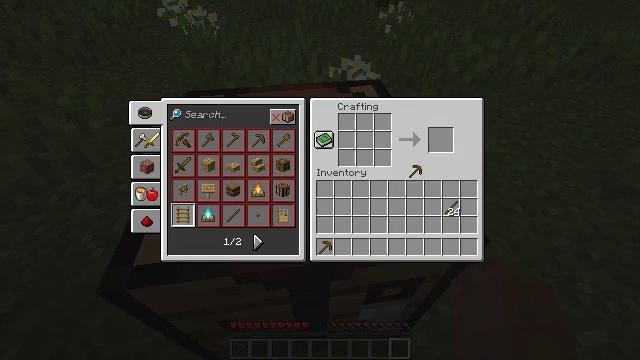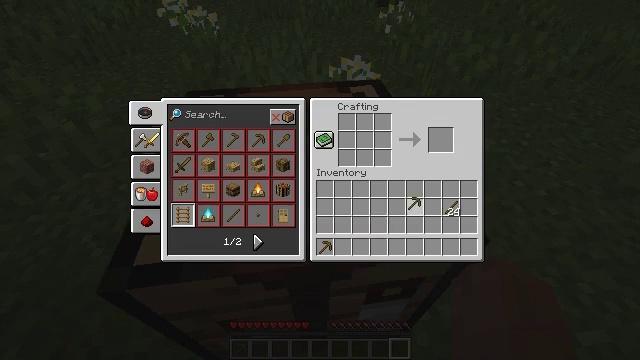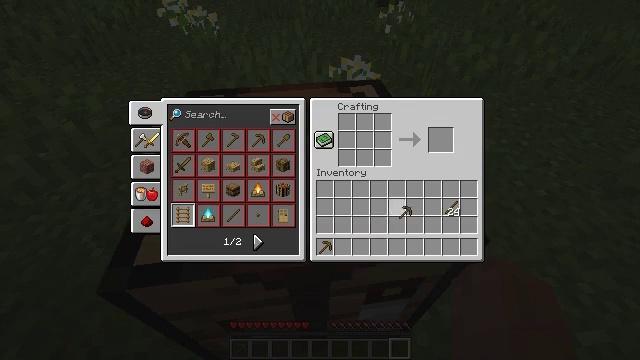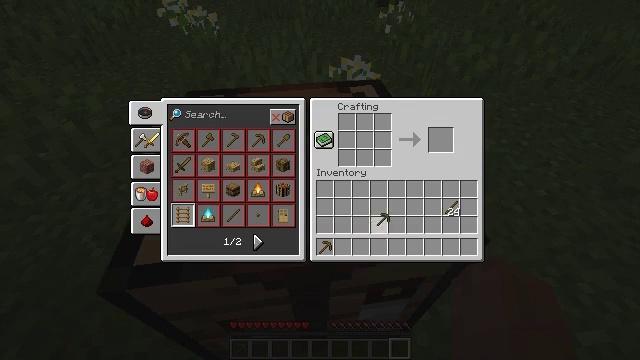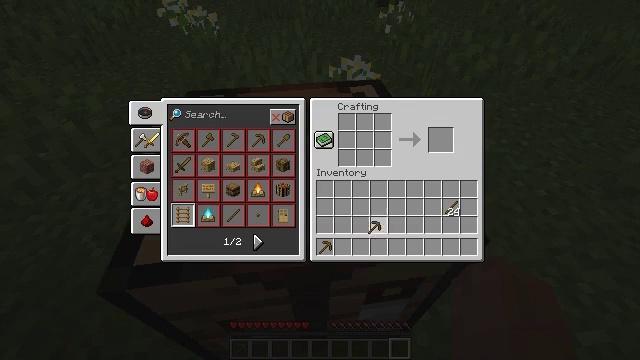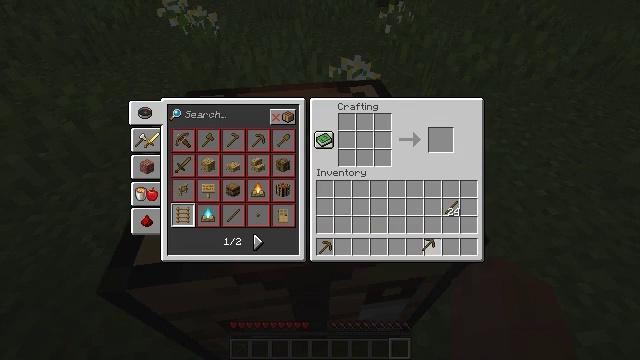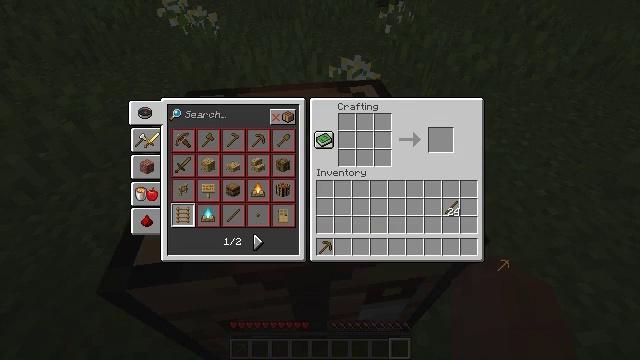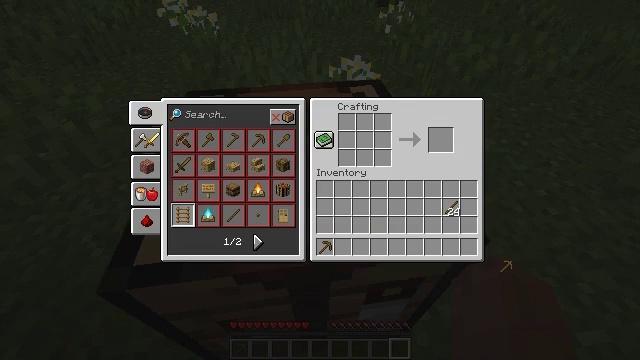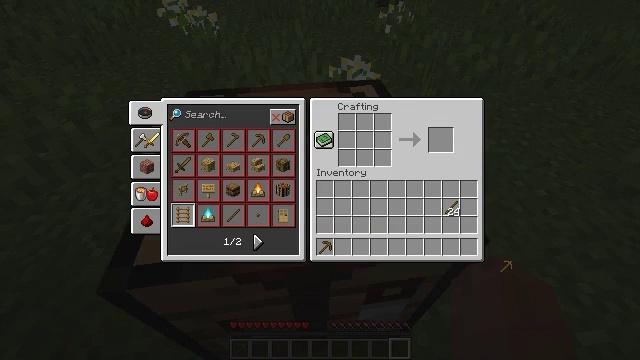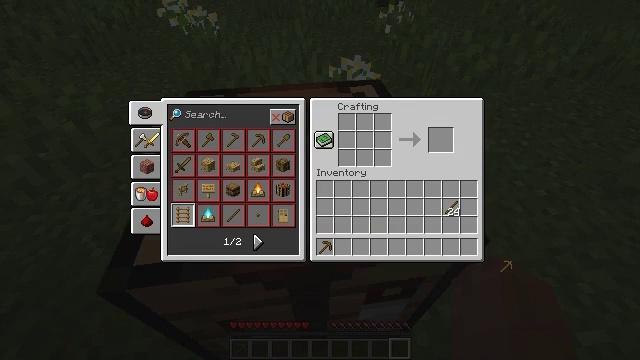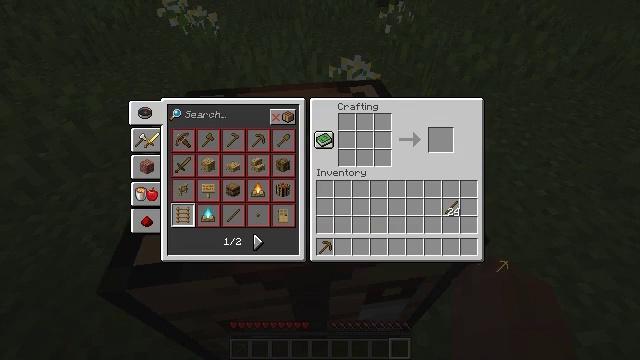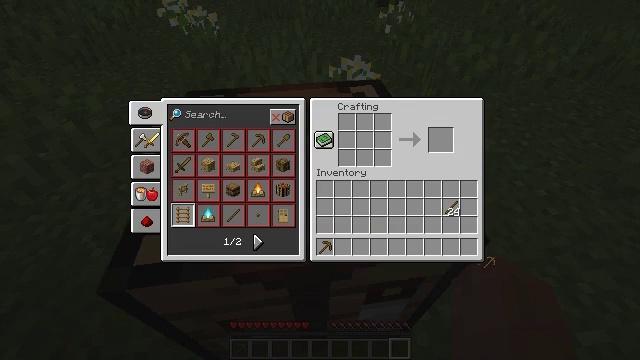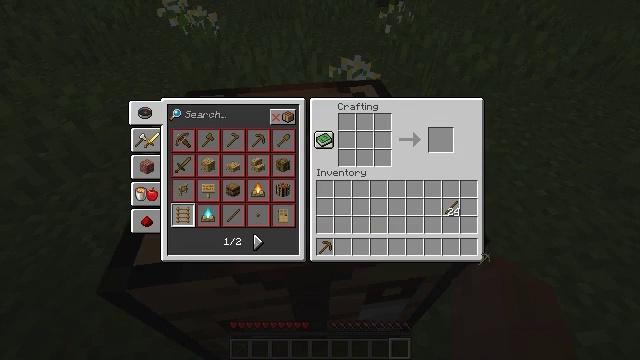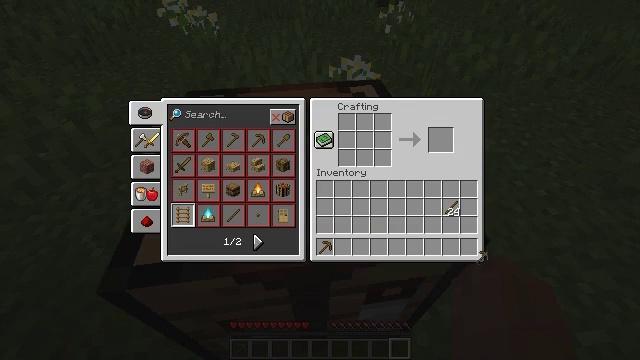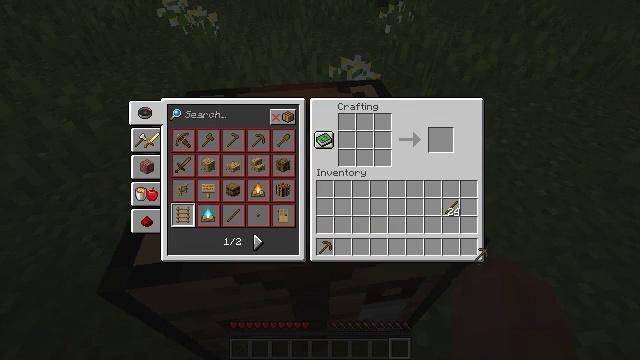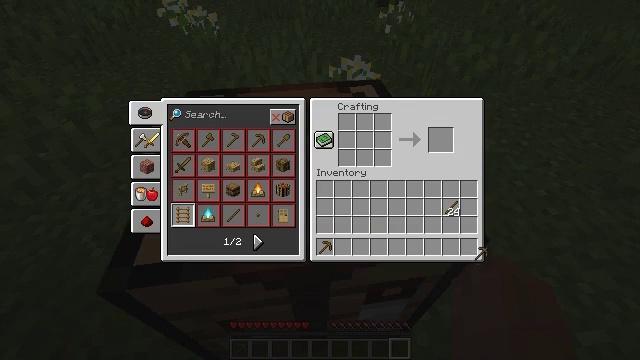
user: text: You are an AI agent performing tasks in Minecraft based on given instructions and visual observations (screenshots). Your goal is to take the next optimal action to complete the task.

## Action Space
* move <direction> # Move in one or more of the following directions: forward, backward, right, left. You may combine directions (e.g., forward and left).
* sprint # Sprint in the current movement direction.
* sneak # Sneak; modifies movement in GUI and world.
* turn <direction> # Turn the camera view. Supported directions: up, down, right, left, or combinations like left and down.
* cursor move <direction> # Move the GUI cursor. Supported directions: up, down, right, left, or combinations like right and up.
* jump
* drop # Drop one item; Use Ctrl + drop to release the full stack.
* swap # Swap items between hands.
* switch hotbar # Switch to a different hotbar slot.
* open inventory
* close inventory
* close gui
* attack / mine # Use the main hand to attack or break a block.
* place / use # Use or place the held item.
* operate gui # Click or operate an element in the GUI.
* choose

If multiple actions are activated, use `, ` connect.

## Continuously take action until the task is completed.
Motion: motion action
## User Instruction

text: Collect oak log for crafting.
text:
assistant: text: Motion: cursor move down, open gui
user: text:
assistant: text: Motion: cursor move left and down
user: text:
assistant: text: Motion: cursor move left and down
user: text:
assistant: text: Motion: cursor move left and down
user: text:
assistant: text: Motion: cursor move right and down
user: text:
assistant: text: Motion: cursor move right and down
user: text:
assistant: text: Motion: no_op
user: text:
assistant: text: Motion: no_op
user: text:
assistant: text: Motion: no_op
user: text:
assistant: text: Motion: no_op
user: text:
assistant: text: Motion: cursor move left
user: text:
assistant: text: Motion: no_op
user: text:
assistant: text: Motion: no_op
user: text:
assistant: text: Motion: no_op
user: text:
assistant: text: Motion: no_op
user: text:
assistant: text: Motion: no_op
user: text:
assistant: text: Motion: no_op
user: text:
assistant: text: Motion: no_op
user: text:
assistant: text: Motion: no_op
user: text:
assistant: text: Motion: no_op
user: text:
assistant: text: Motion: no_op
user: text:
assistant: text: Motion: operate gui
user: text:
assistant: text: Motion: operate gui
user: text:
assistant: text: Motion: no_op
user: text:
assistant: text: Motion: cursor move left and down
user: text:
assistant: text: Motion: cursor move left
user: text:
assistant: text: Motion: cursor move left
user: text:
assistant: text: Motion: cursor move left
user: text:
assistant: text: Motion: cursor move left
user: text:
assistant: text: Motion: cursor move left